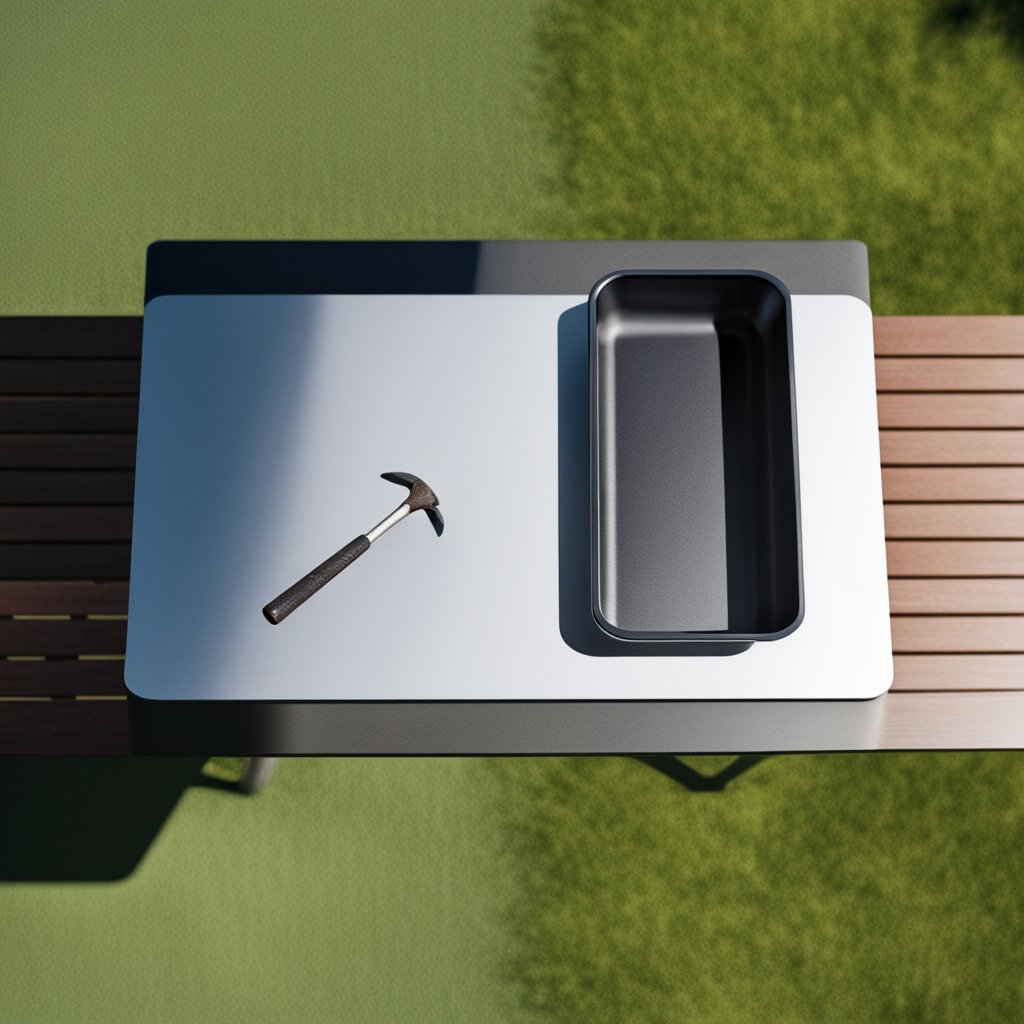
A hammer is lying on the table.